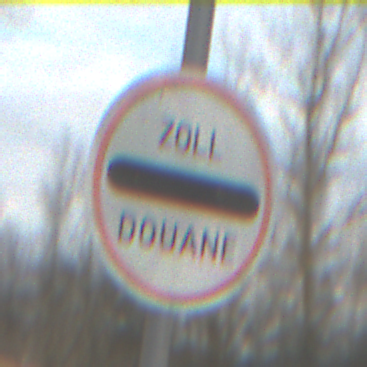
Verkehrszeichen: Zollstelle
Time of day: MorningAfternoon
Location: Outdoor (Nature)
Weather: PartlyCloudy
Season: Autumn
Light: Natural